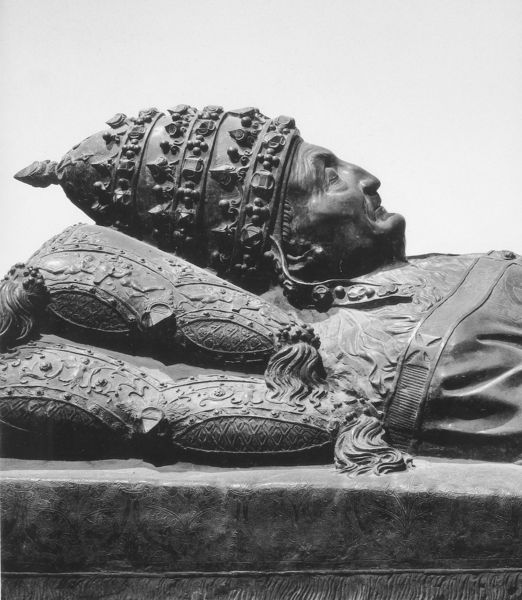
Titel: Grabmal des Papst Sixtus IV.
Künstler: Antonio del Pollaiuolo
Standort: Rom, Grotte Vaticane (EU - I - Latium)
Schlagwörter: kopf, marmor, nase, profil, ornament, augen, gesicht, stein, tot, edelsteine, krone, skulptur, kopfbedeckung, liegen, kissen, könig, papst, quaste, granit, liegend, greis, kloster, kreuz, pinsel, lilie, altar, sarg, grab, troddel, tiara, abtei, grabmal, totenmaske, sarkophag, sanktuarium, epitaph, pallium, grabmale, kissenkrone, kissenpinsel, sardeckel